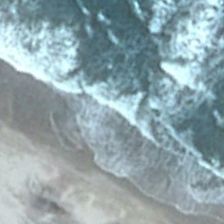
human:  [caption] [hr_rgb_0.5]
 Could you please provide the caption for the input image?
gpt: the sea is eroding the beach .

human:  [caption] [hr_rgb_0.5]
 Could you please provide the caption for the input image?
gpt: the ocean is vast .

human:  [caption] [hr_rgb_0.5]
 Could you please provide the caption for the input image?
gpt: the sea is eroding the beach .

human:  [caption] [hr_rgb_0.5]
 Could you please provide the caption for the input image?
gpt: the ocean is vast .

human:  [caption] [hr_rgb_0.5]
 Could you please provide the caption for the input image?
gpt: the ocean is vast .